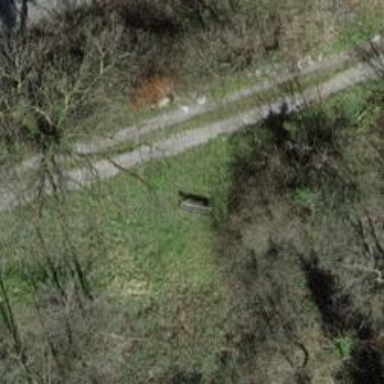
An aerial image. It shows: Bench.